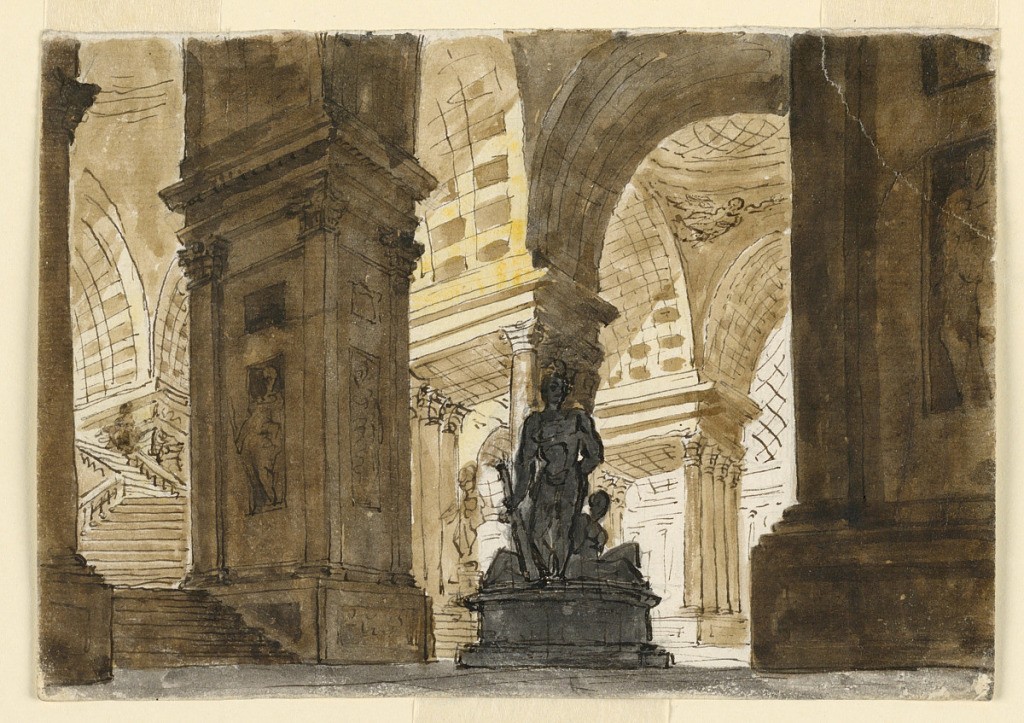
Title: Stage Design, Interior of Palace Staircase
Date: early 19th century
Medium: Pen and bistre ink, brush and sepia wash on paper
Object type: Drawing
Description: Horizontal rectangle. Interior of huge palace staircase with sculptured group on pedestal in foreground.